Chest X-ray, PA view. Patient: 55 years old, sex F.
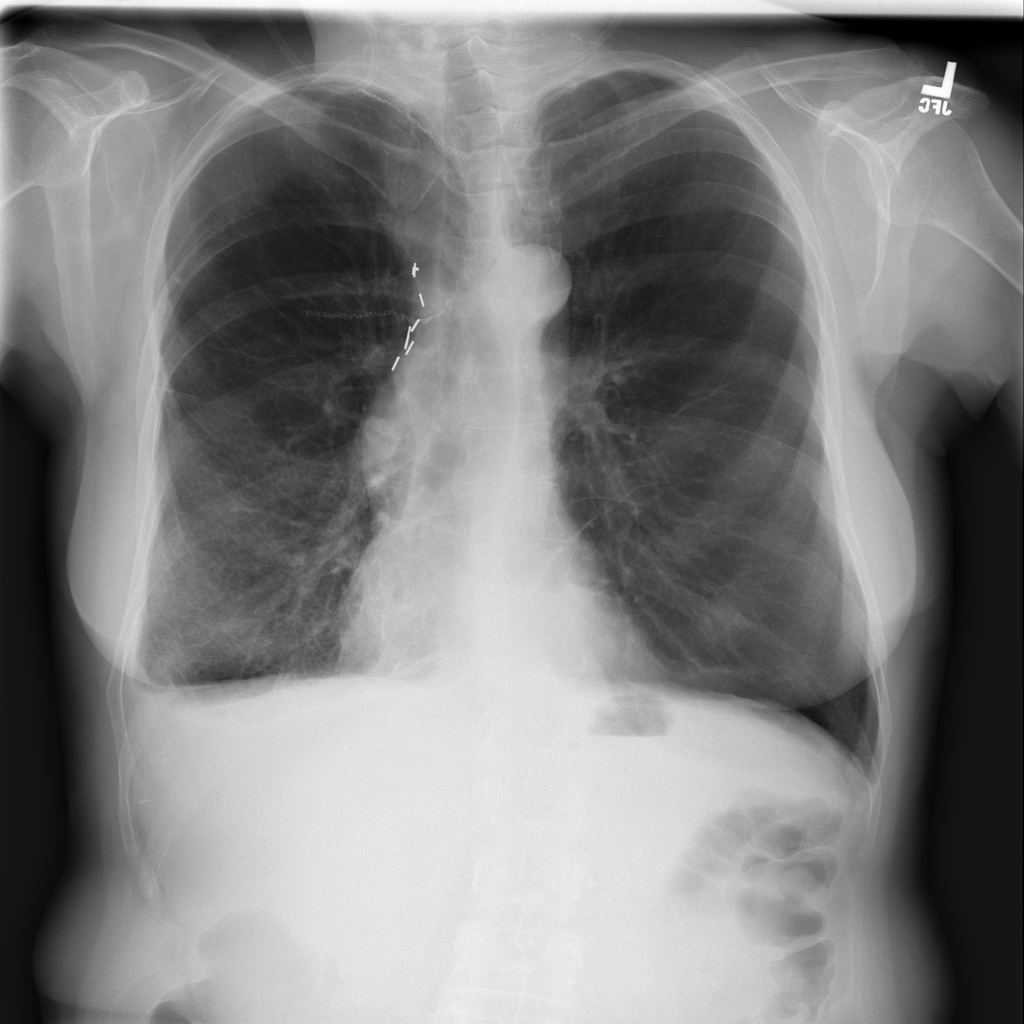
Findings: Consolidation, Effusion